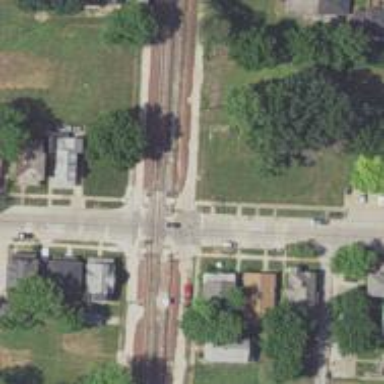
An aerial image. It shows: Railway crossing with lights.